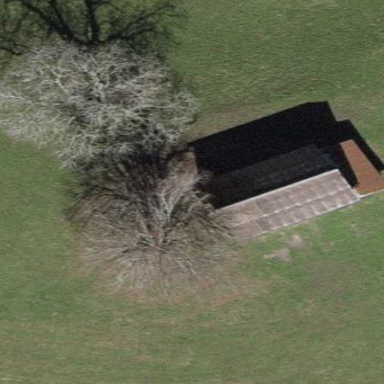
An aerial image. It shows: Shed building.